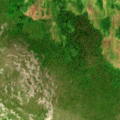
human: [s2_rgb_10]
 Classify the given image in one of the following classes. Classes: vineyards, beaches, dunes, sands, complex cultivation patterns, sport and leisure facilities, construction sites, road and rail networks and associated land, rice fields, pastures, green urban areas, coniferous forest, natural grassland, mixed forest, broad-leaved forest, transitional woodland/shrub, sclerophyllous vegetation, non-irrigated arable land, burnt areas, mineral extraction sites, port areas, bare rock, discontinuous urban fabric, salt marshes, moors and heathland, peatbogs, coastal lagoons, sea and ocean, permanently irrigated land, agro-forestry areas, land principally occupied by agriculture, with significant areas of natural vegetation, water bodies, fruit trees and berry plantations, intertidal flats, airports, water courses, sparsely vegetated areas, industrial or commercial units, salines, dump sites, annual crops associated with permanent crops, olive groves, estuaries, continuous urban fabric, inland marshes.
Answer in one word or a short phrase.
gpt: coniferous forest, mixed forest, moors and heathland, bare rock, peatbogs